Question: Came across this post but did not fix my problem.
<URL>
Having a 'UITableView' which 'loads' articles from a newspaper website. First 'load' works
as expected but when I use an 'UIRefreshControl' to 'fetch' the articles again my app crashes
when ('animating') 'inserting' 'rows'.
Error:

'''
- (void)insertRowsWithAnimation
{
NSMutableArray *indexPaths = [NSMutableArray array];
NSInteger i = self.latestArticlesArray.count - self.latestArticlesArray.count;
for (NSDictionary *dict in self.latestArticlesArray) {
[indexPaths addObject:[NSIndexPath indexPathForRow:i inSection:0]];
i++;
}
[self.tableView beginUpdates];
[self.tableView insertRowsAtIndexPaths:indexPaths withRowAnimation:UITableViewRowAnimationMiddle];
[self.tableView endUpdates];
}
- (void)fetchEntries
{
UIView *currentTitleView = [[self navigationItem] titleView];
UIActivityIndicatorView *aiView = [[UIActivityIndicatorView alloc] initWithActivityIndicatorStyle:UIActivityIndicatorViewStyleWhite];
[[self navigationItem] setTitleView:aiView];
[aiView startAnimating];
void (^completionBlock) (NSArray *array, NSError *err) = ^(NSArray *array, NSError *err) {
if (!err) {
[[self navigationItem] setTitleView:currentTitleView];
self.latestArticlesArray = [NSArray array];
self.latestArticlesArray = array;
[self insertRowsWithAnimation];
}
};
[[Store sharedStore] fetchArticlesWithCompletion:completionBlock];
}
- (NSInteger)tableView:(UITableView *)tableView numberOfRowsInSection:(NSInteger)section
{
return self.latestArticlesArray.count;
}
'''
If you want to see more methods please let me know. Hope you can help. From what I've learned so far I think the number of posts have changed therefore the table expects another amount of articles to show?
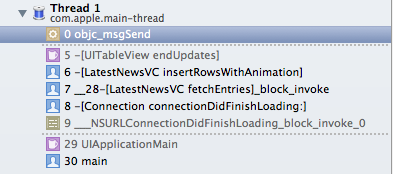
Answer: The line
'''
NSInteger i = self.latestArticlesArray.count - self.latestArticlesArray.count;
'''
sets 'i' to , therefore 'insertRowsAtIndexPaths' is called with an empty array.
I assume that your intention was to call 'insertRowsAtIndexPaths' with the row numbers of the newly added rows, but then you have to remember the old data before replacing the array in
'''
self.latestArticlesArray = array;
'''
But note that since you replace the entire array, you can as well call
'''
[self.tableView reloadData];
'''
instead of 'beginUpdates'/'insertRowsAtIndexPaths'/'endUpdates'.
---
My first analysis is wrong (and wattson12's is correct). As you said in the comments, you need just a simple animation that removes all previous rows and inserts the new rows after a fetch. This can be done like this:
'''
- (void)replaceArticlesWithAnimation:(NSArray *)articles
{
NSUInteger oldCount = [self.latestArticlesArray count];
self.latestArticlesArray = articles;
NSUInteger newCount = [self.latestArticlesArray count];
[self.tableView beginUpdates];
for (NSUInteger i = 0; i < oldCount; i++) {
[self.tableView deleteRowsAtIndexPaths:@[[NSIndexPath indexPathForRow:i inSection:0]] withRowAnimation:UITableViewRowAnimationAutomatic];
}
for (NSUInteger i = 0; i < newCount; i++) {
[self.tableView insertRowsAtIndexPaths:@[[NSIndexPath indexPathForRow:i inSection:0]] withRowAnimation:UITableViewRowAnimationAutomatic];
}
[self.tableView endUpdates];
}
'''
and in 'fetchEntries' you call
'''
if (!err) {
[[self navigationItem] setTitleView:currentTitleView];
[self replaceArticlesWithAnimation:array];
}
'''